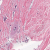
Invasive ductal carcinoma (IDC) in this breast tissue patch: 0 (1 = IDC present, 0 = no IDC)